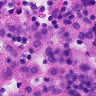
Metastatic tissue present: no